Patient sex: M
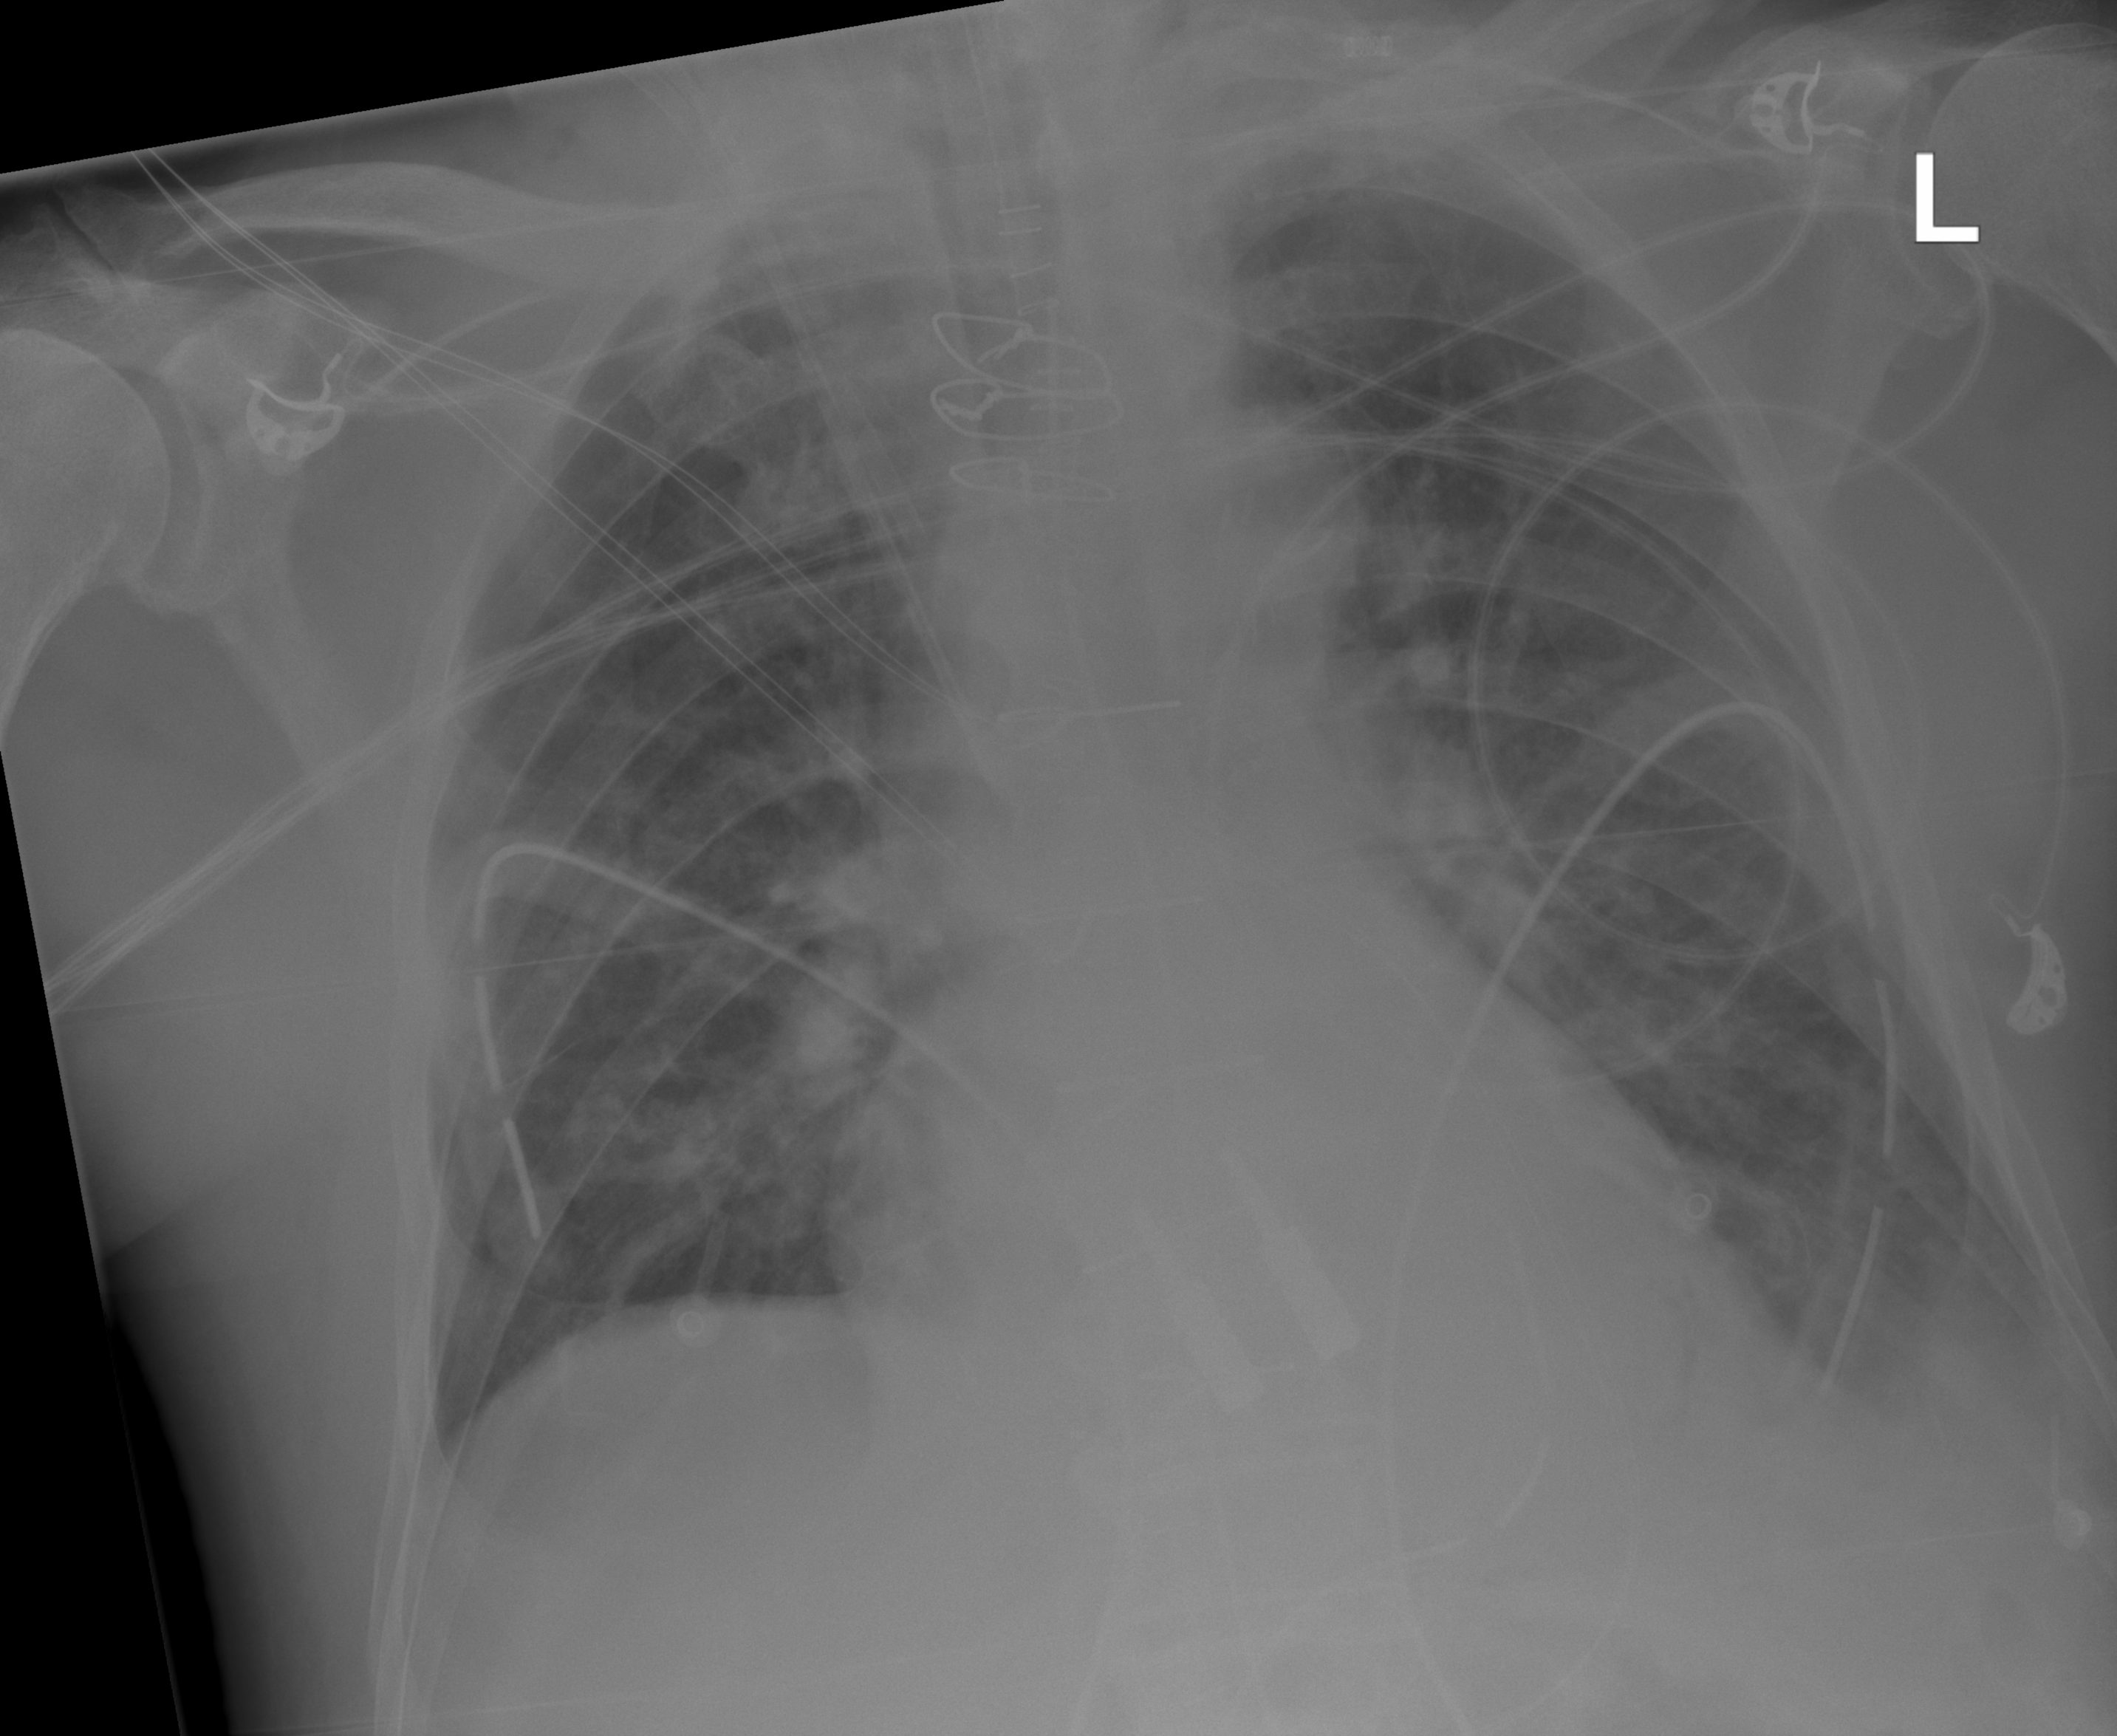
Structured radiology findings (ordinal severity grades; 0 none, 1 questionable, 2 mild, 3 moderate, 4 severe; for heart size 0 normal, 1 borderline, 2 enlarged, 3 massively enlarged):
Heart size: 0
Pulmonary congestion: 2
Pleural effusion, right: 0
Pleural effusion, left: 1
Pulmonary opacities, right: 1
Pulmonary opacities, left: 1
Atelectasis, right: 2
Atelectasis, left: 2